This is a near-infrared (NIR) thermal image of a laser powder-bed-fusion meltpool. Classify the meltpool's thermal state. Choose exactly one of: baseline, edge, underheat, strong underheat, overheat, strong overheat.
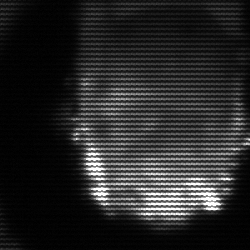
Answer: baseline